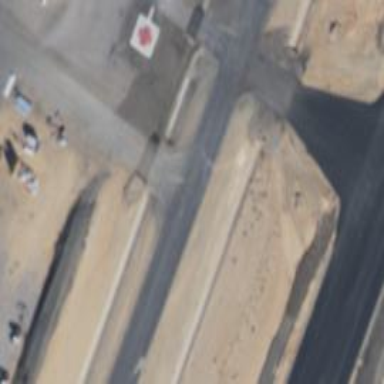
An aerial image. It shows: Image of taxiway at airport.